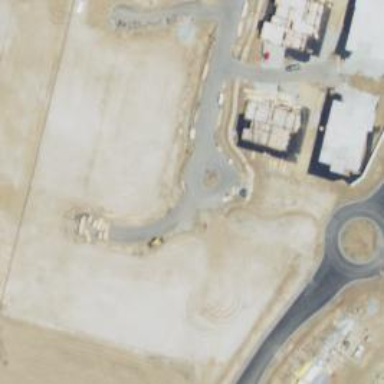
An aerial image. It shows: Mini roundabout on the road.